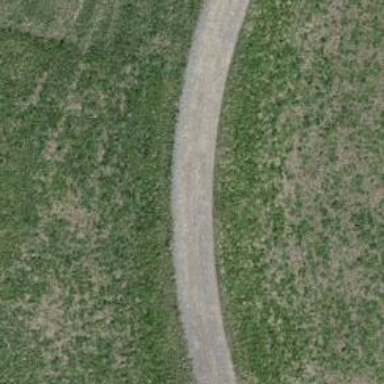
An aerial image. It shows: Gravel track.